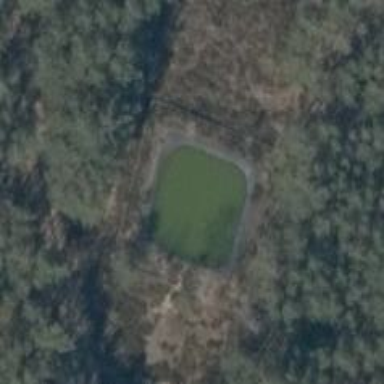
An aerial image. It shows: Fire water pond meant for emergency use.